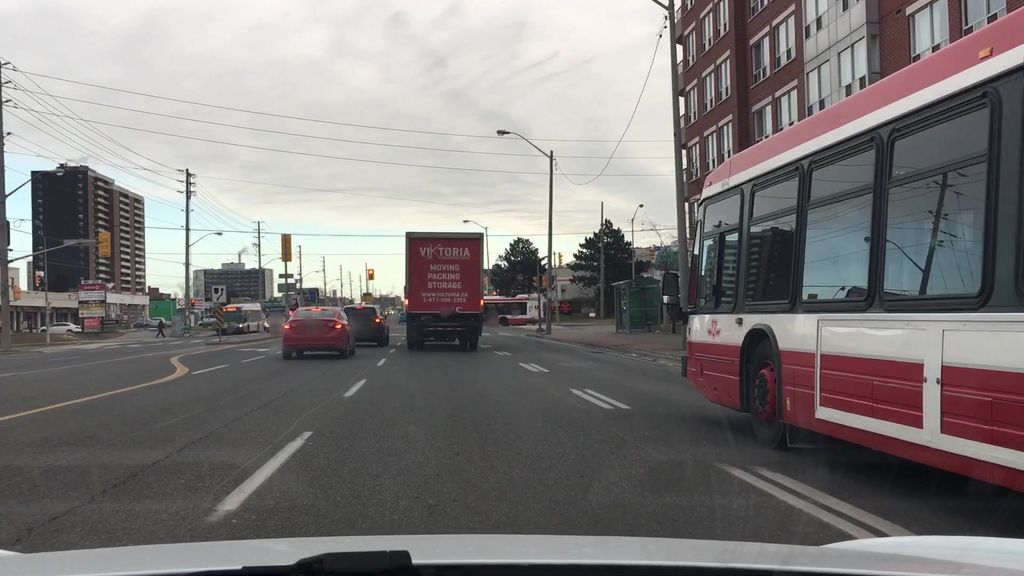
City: toronto